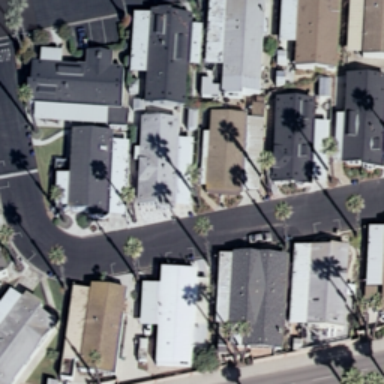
Many mobile homes arranged in lines in the mobile home park .